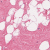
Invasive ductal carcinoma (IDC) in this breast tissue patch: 0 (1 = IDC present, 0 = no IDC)